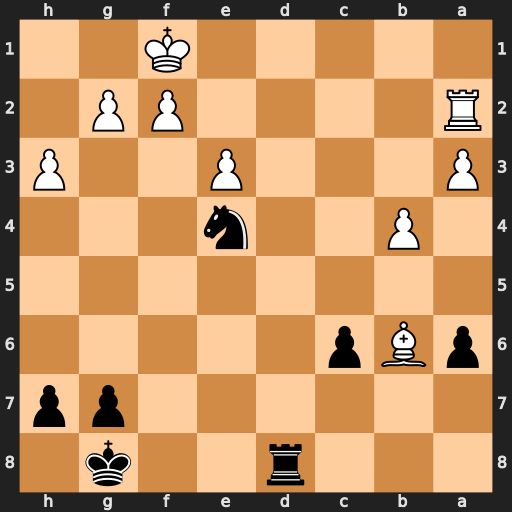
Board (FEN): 3r2k1/6pp/pBp5/8/1P2n3/P3P2P/R4PP1/5K2
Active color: b
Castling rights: -
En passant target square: -
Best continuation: Rd1+ Ke2 Nc3+ Kf3 Nxa2